Question: Every time security of Apps comes up, it turns out a lot of people are unaware of this being an issue. For instance, iOS takes screen-shot of visible screen every time our App gets backgrounded and it is stored in local storage.
Now that's the thing I want to get rid of. I am developing an App that does online financial transactions and I want my App be very powerful in terms of security aspect. Here is the path where the screenshot is being stored when my App gets backgrounded.
---
/private/var/mobile/Applications/15980ADD-B269-4EBE-9F52- B6275AFB195A/Library/Caches/Snapshots/com.ABC.myAppName/screenshotName.PNG
---
This is the image which is being stored that looks very critical:

---
Even more critical scenario will be if user has entered his/her Credit/Debit card number including CVV2 number and other essential information and might have forced App in background for a while.
I have been doing a little search on that and I got to know that, for an attacker to be able to leverage this attack, there are two ways for him to gain access to that:
- The attacker needs physical access to the device with the intent of
jail breaking.- Needs to be on the same network as user who has jail broken the
device and attempt to access the device remotely.
What could have I done to avoid this being possible? Is there any solution that can avoid an attacker getting access to the sensitive information in this way?
Also I have gotten advice to enable a blank screenshot or delete the screenshot for the application, when the application is backgrounded. But, I don't have any idea what to choose and how to do it properly. Is there any other alternative?
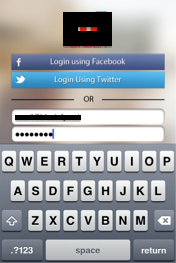
Answer: Apple told us to hide secure info before going to 'background', so just give it a image to hide everything:
'''
-(void)applicationWillResignActive:(UIApplication *)application
{
if(needToHide){
_imageView = [[UIImageView alloc]initWithFrame:[self.window frame]];
[_imageView setImage:[UIImage imageNamed:@"HideME.png"]];
[self.window addSubview:_imageView];
}
}
- (void)applicationDidBecomeActive:(UIApplication *)application
{
if(_imageView != nil) {
[_imageView removeFromSuperview];
_imageView = nil;
}
}
'''